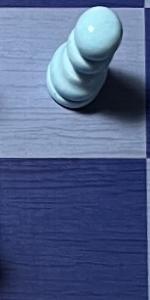
Label: Empty